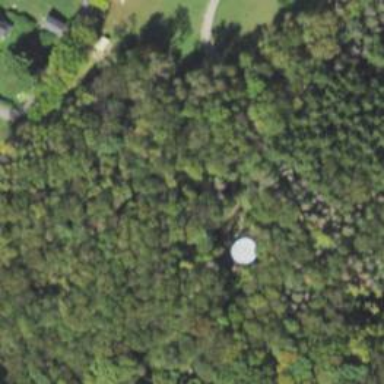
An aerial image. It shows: Water tower that is man-made.